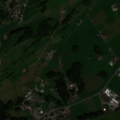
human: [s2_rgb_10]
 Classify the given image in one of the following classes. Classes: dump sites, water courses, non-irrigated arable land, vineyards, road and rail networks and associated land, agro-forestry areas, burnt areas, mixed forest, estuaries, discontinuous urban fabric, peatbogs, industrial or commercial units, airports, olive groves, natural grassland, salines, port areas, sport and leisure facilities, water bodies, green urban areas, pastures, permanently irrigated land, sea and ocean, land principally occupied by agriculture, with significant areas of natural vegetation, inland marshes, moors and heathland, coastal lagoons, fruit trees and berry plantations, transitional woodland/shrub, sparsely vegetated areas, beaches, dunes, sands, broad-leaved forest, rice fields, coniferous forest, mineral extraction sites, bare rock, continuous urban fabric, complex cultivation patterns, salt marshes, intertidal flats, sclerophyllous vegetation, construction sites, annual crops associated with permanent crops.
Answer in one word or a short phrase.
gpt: non-irrigated arable land, pastures, coniferous forest, mixed forest